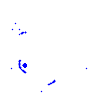
Particle: electron